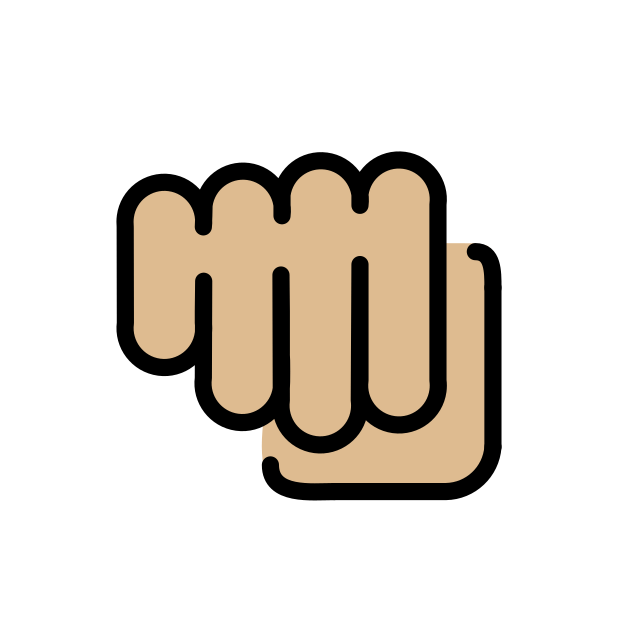
oncoming fist: medium-light skin tone